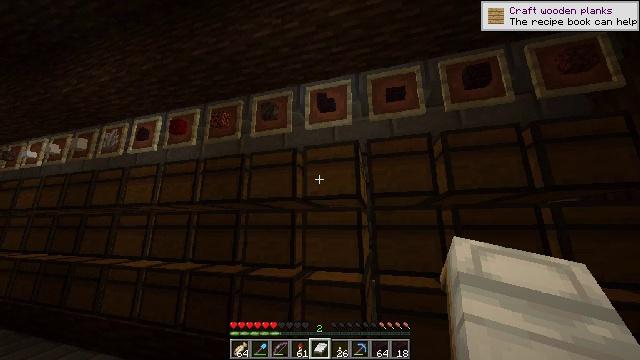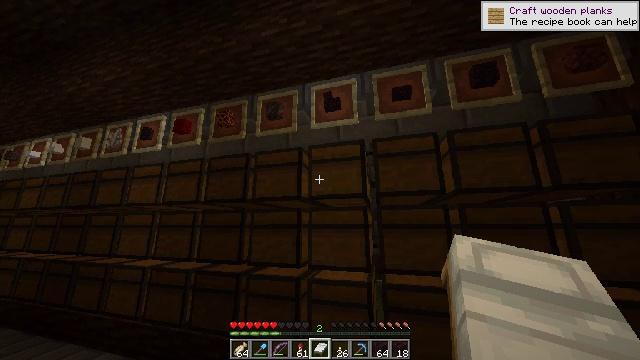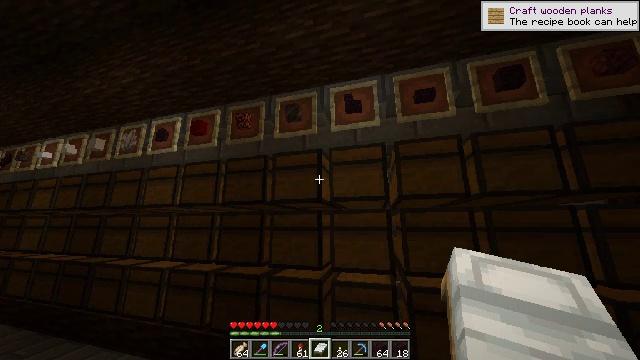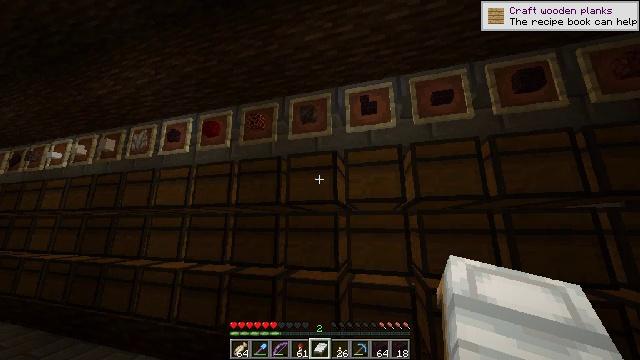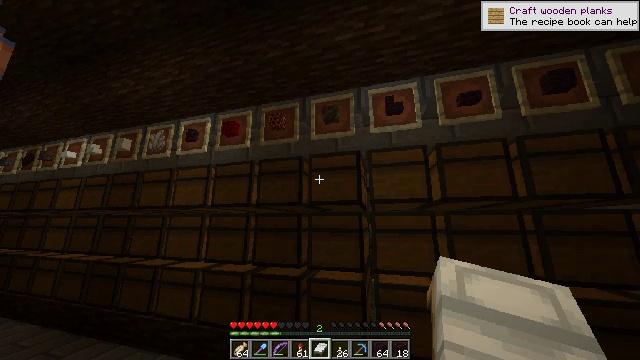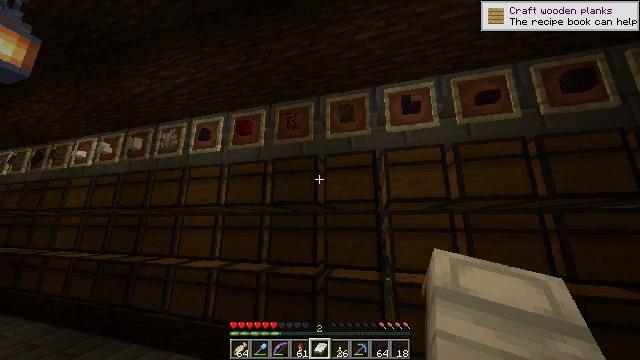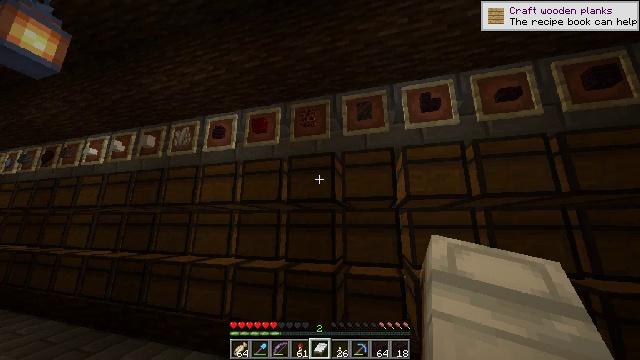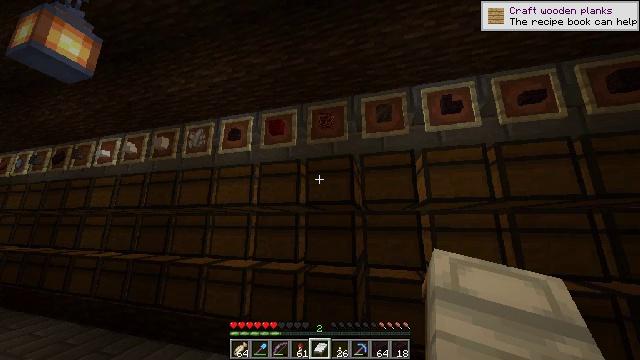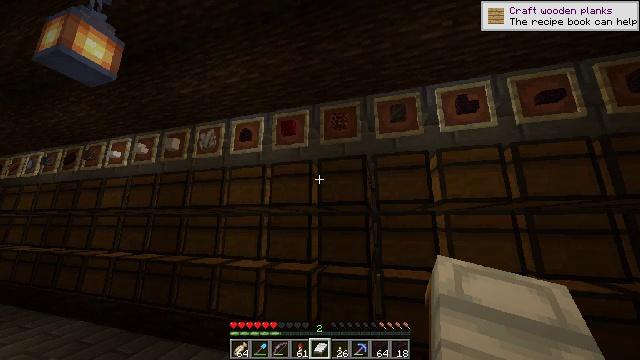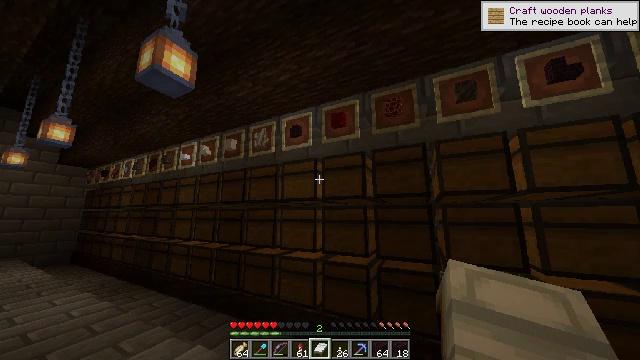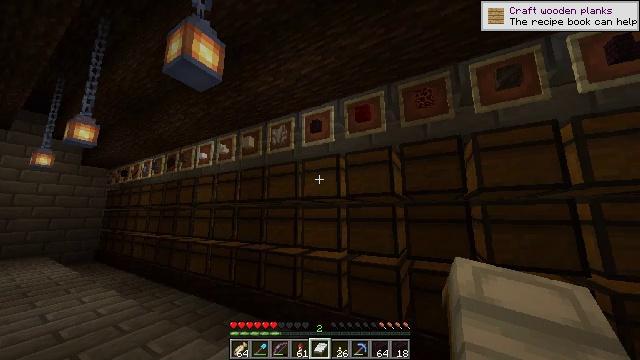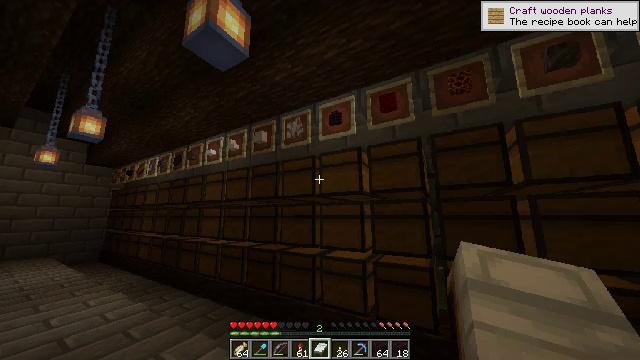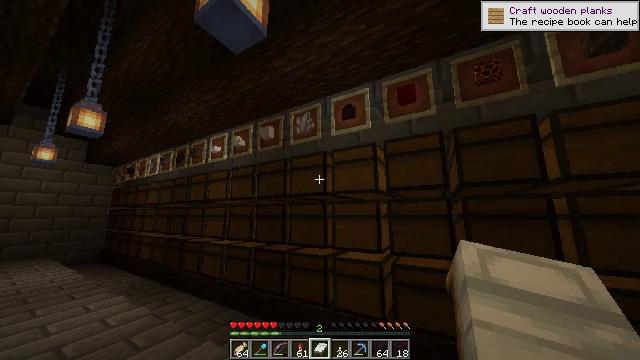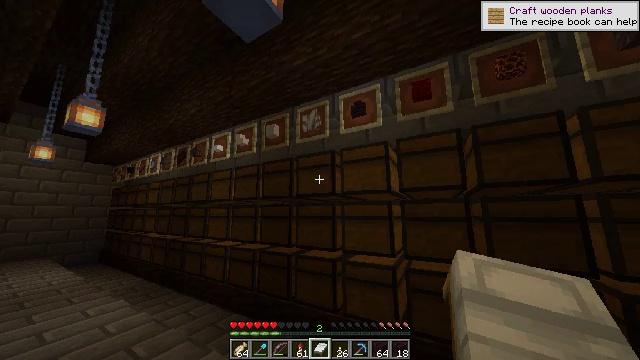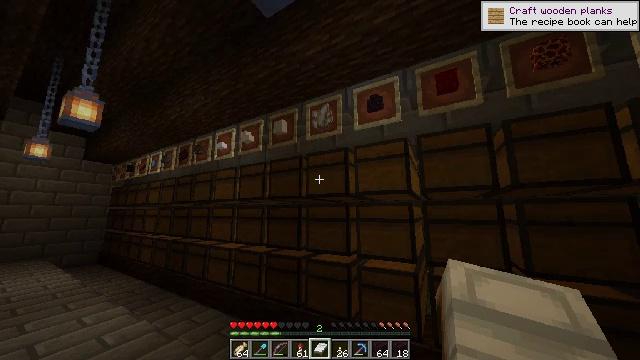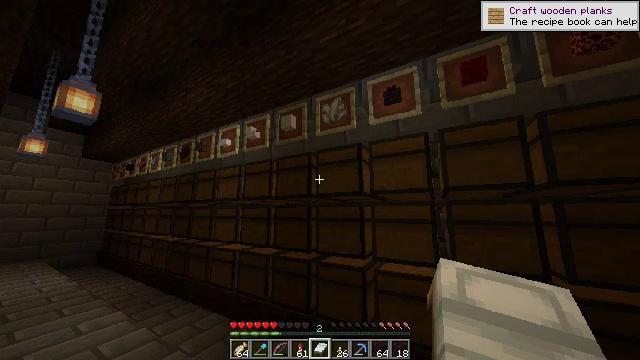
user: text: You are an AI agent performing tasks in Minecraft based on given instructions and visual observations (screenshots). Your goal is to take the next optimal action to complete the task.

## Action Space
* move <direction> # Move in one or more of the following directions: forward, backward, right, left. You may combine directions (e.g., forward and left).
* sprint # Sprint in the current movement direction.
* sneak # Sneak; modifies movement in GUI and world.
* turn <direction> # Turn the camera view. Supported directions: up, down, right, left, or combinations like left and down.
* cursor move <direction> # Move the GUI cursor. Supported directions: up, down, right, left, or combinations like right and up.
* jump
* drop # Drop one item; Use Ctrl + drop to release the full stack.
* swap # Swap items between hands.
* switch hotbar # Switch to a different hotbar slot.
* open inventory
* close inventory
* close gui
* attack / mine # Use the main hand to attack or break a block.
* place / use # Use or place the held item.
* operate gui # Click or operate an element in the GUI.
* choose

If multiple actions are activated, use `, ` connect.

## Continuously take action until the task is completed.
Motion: motion action
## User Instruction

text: Use netherrack in the furnace to get nether bricks.
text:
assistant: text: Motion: move left
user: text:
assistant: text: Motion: move left
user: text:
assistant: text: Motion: move left
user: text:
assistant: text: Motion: move left
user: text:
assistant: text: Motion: move left
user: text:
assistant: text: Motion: move left
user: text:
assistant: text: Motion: move left
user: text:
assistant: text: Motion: move left
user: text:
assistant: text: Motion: move forward and move left, turn left and down
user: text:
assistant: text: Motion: move forward and move left, turn left
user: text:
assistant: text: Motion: move forward and move left
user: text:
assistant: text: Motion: move forward and move left
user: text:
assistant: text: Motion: move forward and move left
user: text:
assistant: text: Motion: move forward and move left
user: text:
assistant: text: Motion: move forward and move left
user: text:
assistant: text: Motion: move forward and move left
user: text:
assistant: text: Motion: move forward and move left
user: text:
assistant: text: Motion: move forward and move left
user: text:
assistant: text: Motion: move forward and move left
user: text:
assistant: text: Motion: move forward and move left
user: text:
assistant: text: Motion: move forward and move left
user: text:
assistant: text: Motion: move forward and move left
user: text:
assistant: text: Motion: move forward and move left
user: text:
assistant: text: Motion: move forward and move left
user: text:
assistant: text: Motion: move left
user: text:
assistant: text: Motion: move left
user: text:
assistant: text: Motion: move left
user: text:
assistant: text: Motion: move left
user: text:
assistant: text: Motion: move forward and move left
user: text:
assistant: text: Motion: move forward and move left